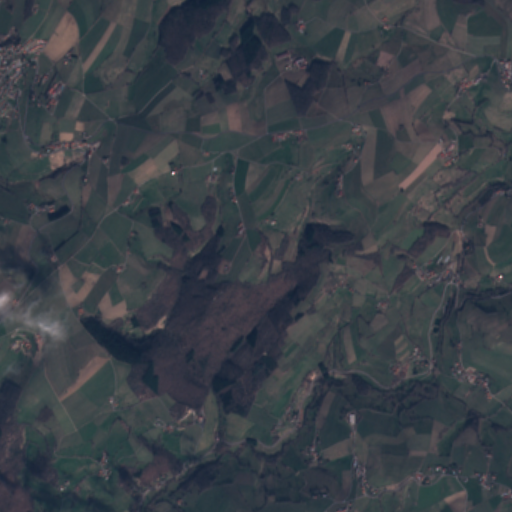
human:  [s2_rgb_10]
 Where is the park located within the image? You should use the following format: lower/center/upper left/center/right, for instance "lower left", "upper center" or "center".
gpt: The park is located in the upper left of the image.
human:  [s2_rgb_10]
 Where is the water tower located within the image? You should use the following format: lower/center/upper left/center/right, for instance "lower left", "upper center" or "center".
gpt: The water tower is located in the upper left of the image.
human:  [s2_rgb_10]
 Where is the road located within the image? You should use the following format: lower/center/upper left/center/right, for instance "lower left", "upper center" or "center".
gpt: There is no road in the image.